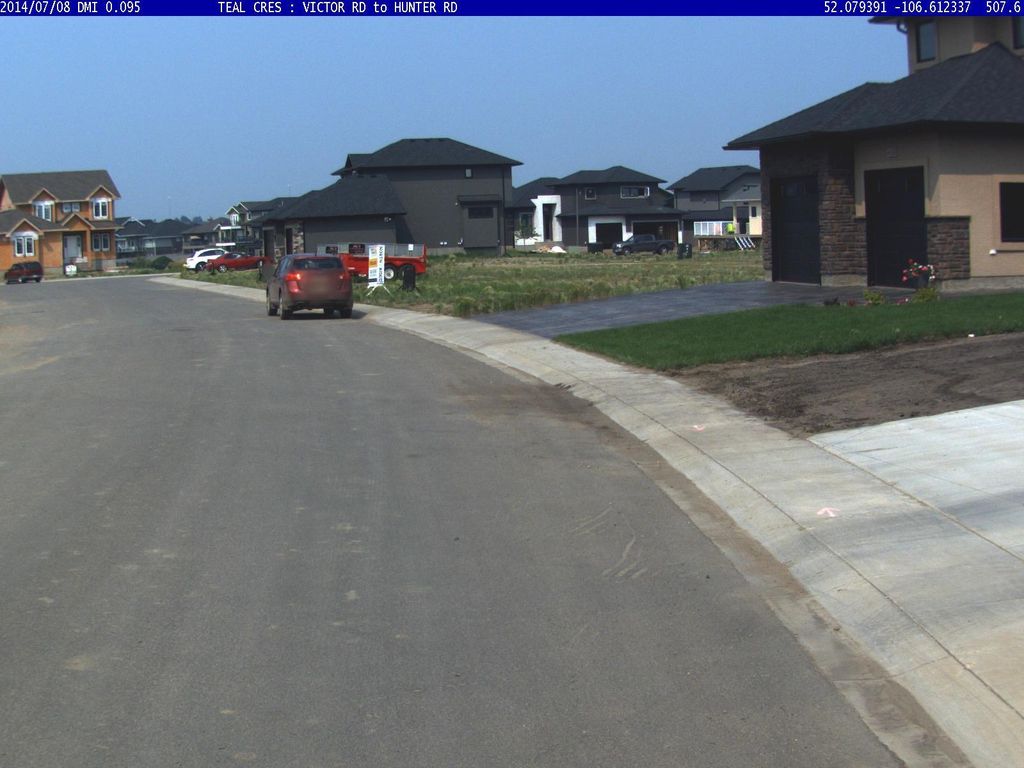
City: saskatoon